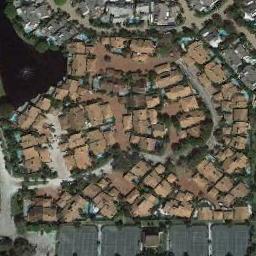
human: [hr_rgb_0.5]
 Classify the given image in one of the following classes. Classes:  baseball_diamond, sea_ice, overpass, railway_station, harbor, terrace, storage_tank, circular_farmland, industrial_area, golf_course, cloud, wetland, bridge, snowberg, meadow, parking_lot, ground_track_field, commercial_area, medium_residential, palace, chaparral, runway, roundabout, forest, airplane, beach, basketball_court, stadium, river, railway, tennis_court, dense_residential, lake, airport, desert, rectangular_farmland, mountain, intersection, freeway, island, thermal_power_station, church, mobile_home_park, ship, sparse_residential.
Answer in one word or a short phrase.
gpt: dense_residential